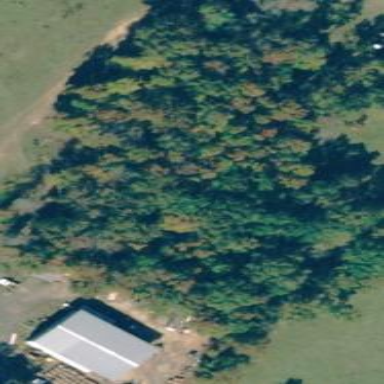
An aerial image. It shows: Beautiful woodland area.